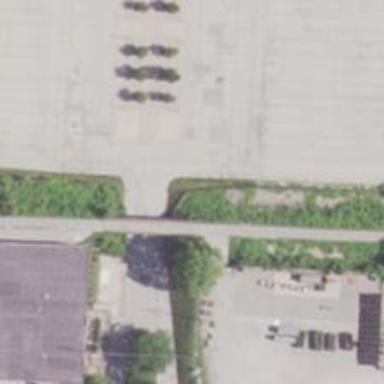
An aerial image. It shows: Asphalt path alongside abandoned railway.